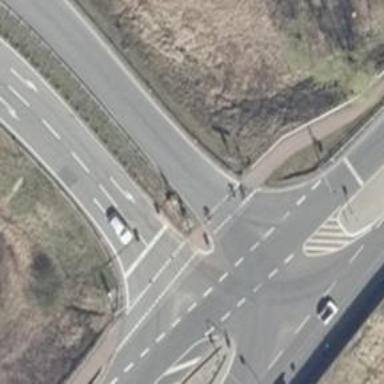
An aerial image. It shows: Road crossing with traffic signals.